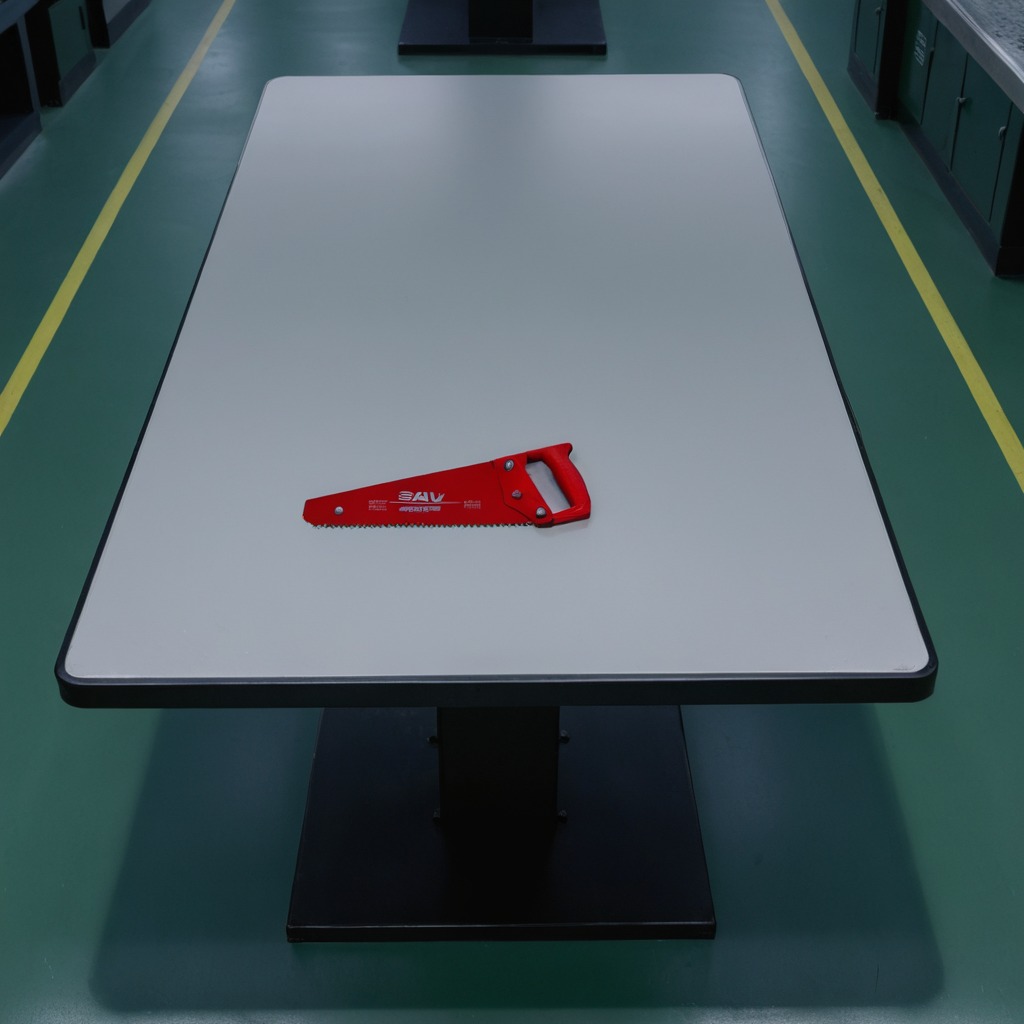
A metal saw lies on a clean empty table in a railway signal maintenance room lit by harsh overhead fluorescents photorealistic surface textures crisp shadows high dynamic range